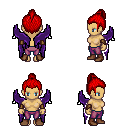
a pixel art fantasy rpg character, female body template, human, tanned skin, purple wings, magenta pants, red short topknot hairstyle, leather bracers, brown shoes, four views (front, back, left, right), 2x2 character sprite sheet, small pixel art, hard edges, no anti-aliasing